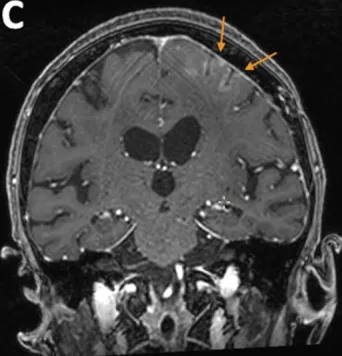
Associated with cortical gyriform gadolinium enhancement on coronal and sagittal T1-weighted.
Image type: radiology (mri)